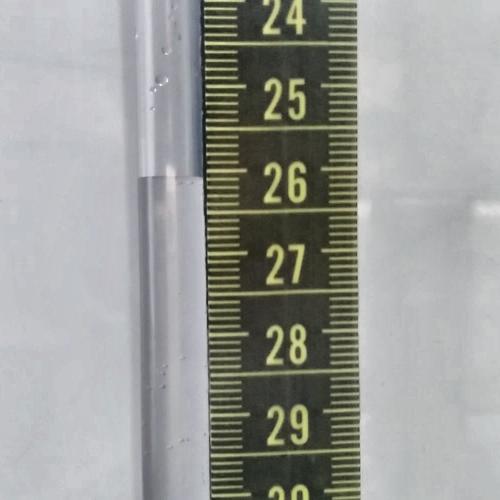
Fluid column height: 26.1 cm